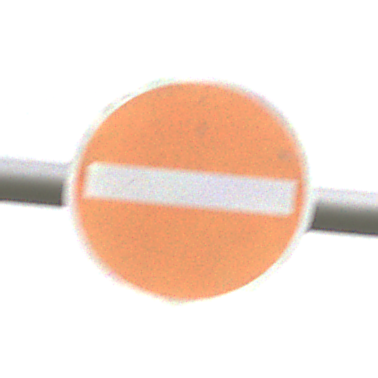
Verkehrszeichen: VerbotDerEinfahrt
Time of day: MorningAfternoon
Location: Outdoor (Suburban)
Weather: Overcast
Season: NotSpecified
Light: Natural